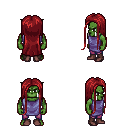
a pixel art fantasy rpg character, male body template, orc, green skin, chain tabard jacket, magenta pants, brunette extra-long hairstyle, maroon shoes, four views (front, back, left, right), 2x2 character sprite sheet, small pixel art, hard edges, no anti-aliasing